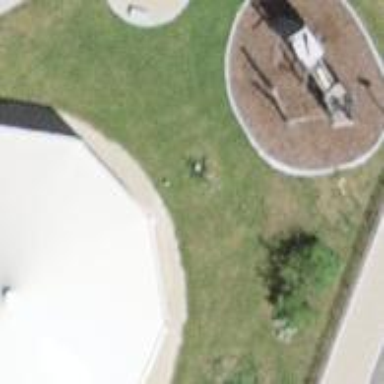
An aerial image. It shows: Playground structure.